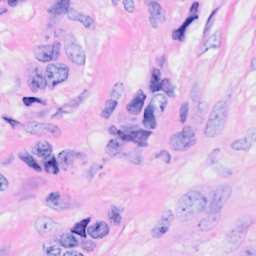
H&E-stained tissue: Breast